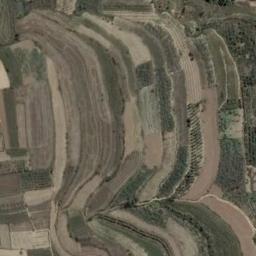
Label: terrace